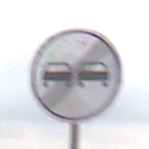
Verkehrszeichen: EndeUeberholverbot
Umgebung: Outdoor, RoadRail
Tageszeit: Midday
Wetter: Overcast
Licht: Natural
Jahreszeit: NotSpecified
Kontrast: LowContrast